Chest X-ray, AP view. Patient: 59 years old, sex M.
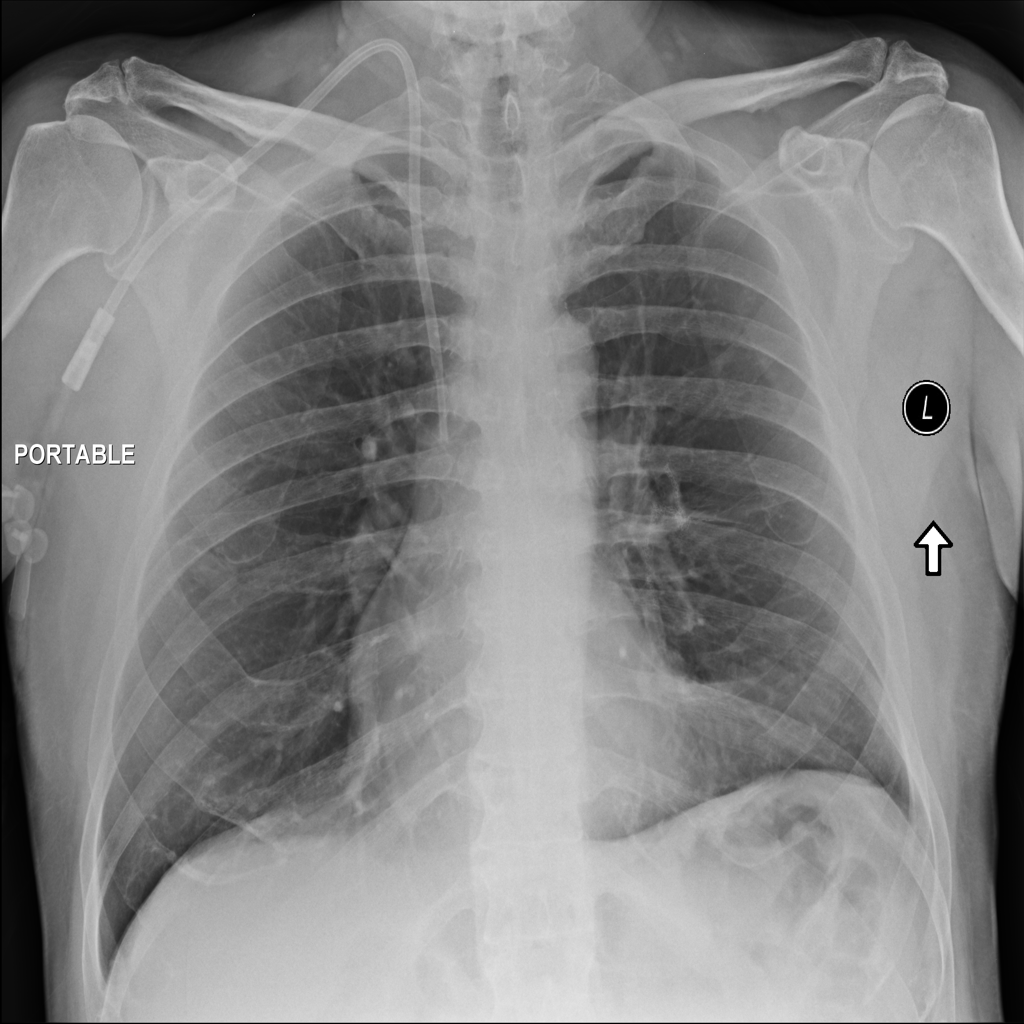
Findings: No Finding